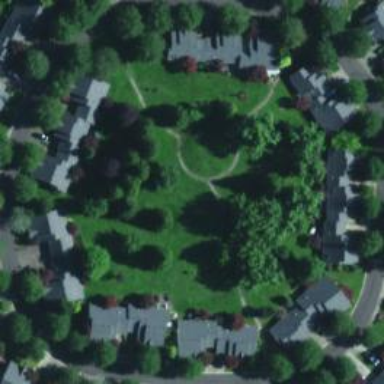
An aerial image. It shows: Residential road with sidewalk on the left side.